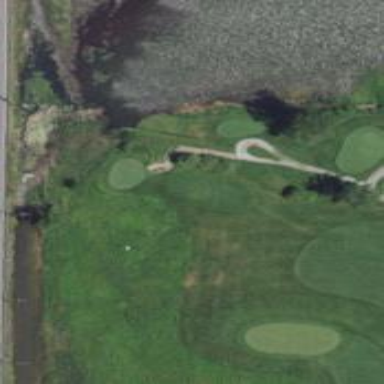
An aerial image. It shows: Golf tee.